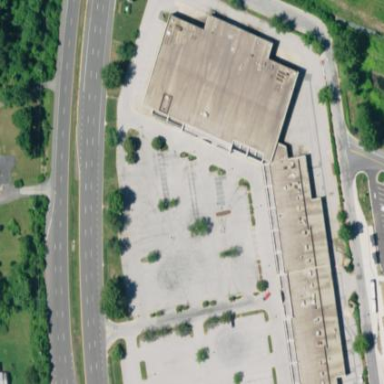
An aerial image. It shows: Commercial building.